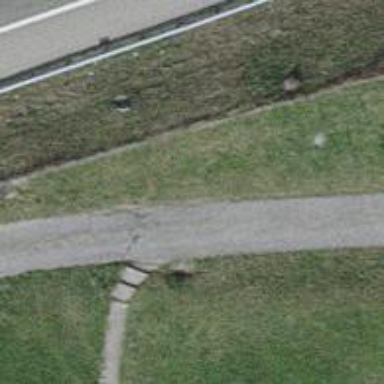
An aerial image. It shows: Set of concrete steps.